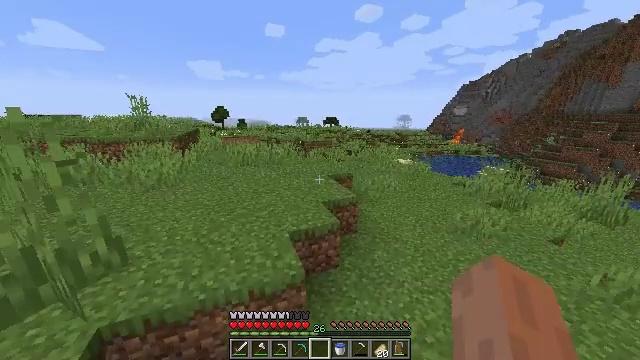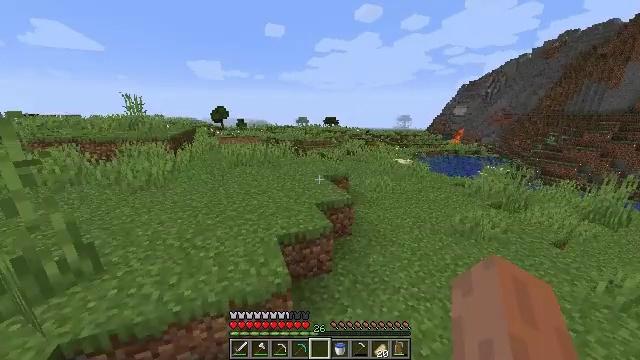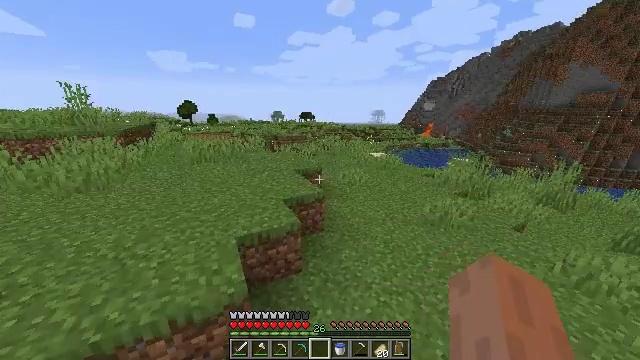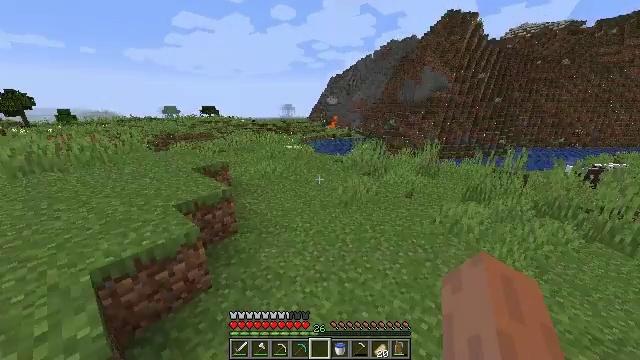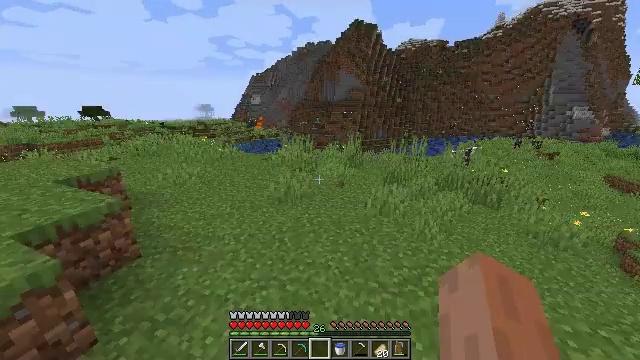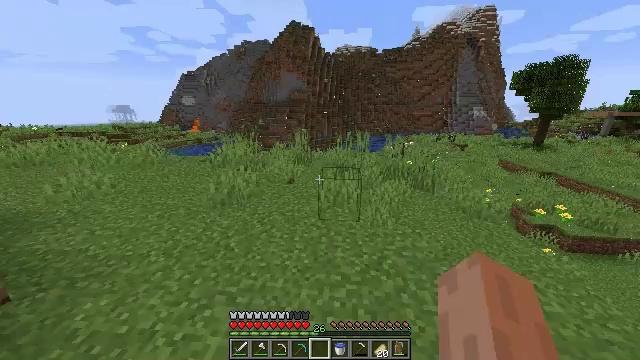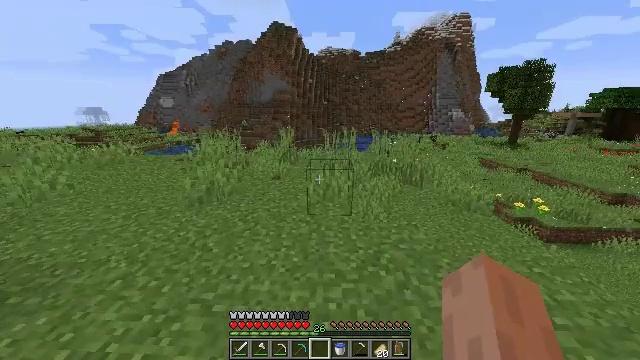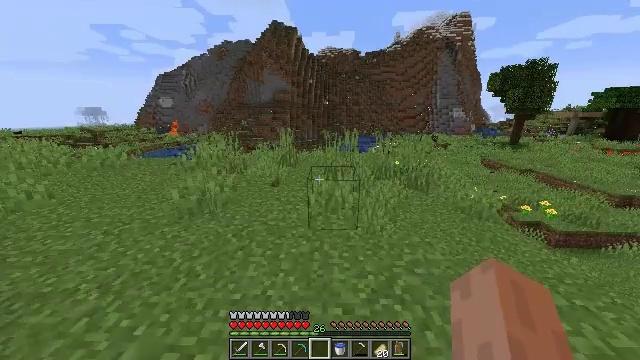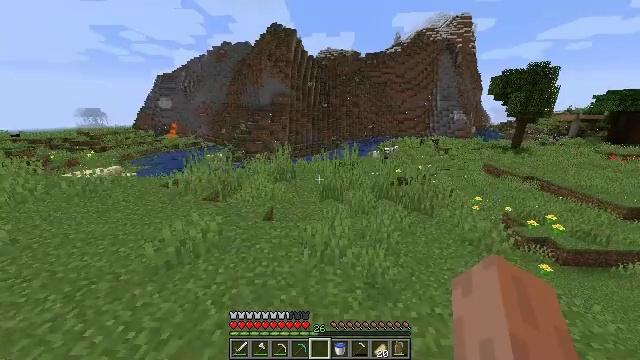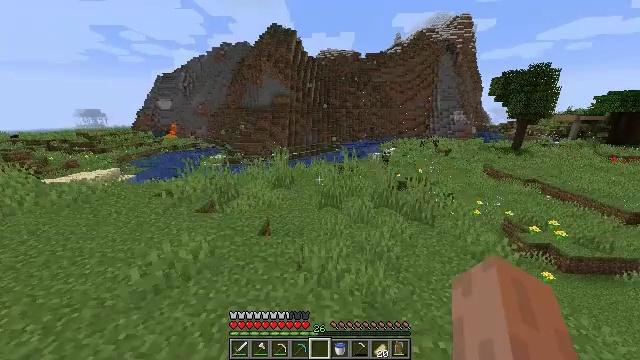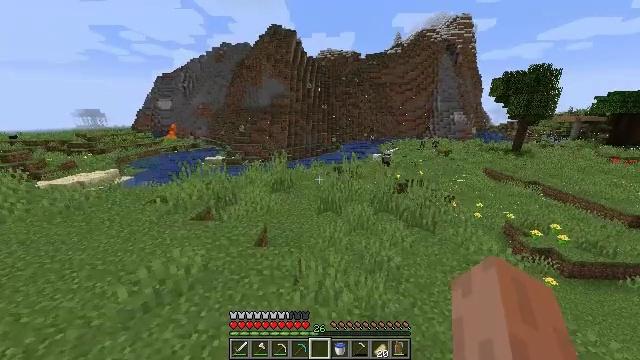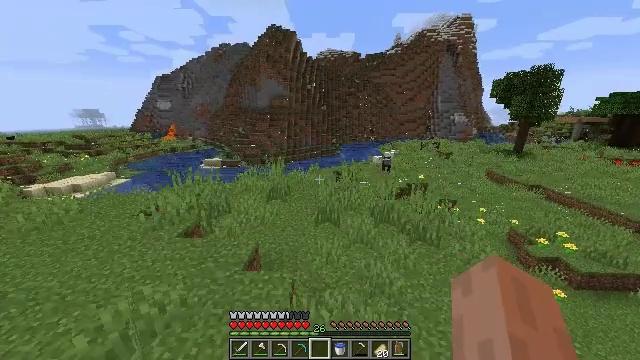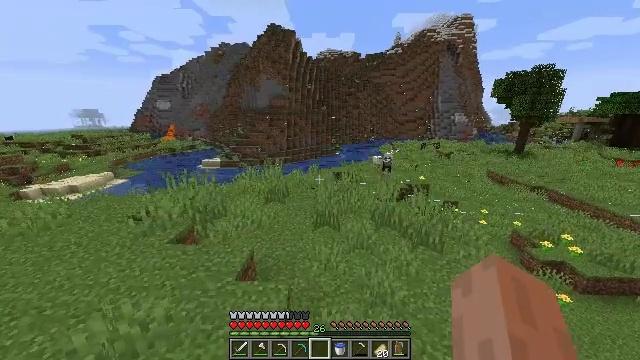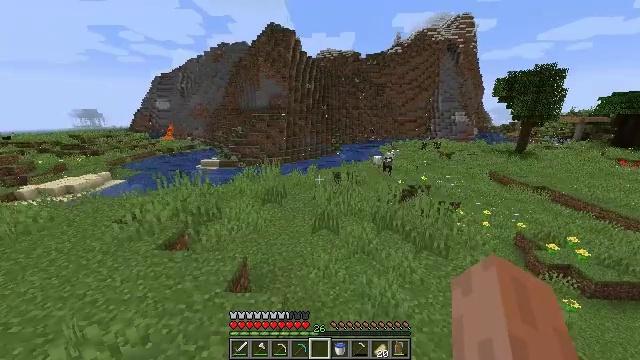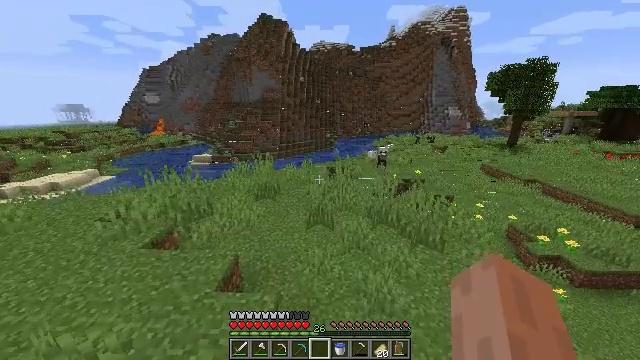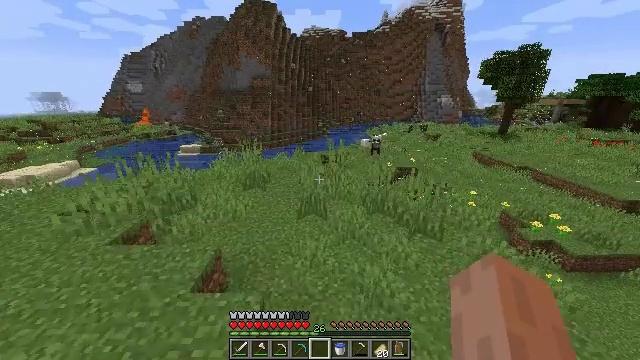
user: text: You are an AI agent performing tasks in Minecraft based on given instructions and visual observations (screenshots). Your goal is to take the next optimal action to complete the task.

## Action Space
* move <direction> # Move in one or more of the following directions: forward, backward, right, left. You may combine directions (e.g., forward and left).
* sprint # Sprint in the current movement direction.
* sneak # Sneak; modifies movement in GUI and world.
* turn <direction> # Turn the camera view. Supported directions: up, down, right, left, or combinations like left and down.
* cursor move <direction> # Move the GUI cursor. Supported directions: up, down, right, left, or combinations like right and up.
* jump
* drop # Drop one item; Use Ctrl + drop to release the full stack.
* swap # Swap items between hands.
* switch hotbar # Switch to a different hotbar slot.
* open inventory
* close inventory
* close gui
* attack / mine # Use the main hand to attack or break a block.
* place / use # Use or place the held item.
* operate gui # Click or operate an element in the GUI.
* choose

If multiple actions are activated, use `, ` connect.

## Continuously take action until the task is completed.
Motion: motion action
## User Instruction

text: Left click to destroy the birch fence.
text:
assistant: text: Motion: move forward and move right, sprint, jump
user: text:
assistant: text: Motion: move forward and move right, sprint, turn right and down, jump
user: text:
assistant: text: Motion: move forward and move right, sprint, turn right and down, jump
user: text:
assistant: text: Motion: move forward and move right, sprint, turn right, jump
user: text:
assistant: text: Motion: move forward and move right, sprint, turn right, jump
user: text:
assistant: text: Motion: move forward and move right, sprint, turn right, jump
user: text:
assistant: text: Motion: move forward and move right, sprint, jump
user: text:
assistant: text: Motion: move forward and move right, sprint, jump
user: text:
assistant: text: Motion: move forward and move right, sprint, jump
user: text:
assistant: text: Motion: move forward, sprint, jump
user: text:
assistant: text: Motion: move forward, sprint, jump
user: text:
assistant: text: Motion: move forward, sprint, jump
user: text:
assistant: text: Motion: move forward, sprint, jump
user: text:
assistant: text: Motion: move forward, sprint, turn right and down, jump
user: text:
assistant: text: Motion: move forward, sprint, turn right and down, jump
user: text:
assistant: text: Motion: move forward, sprint, turn right and down, jump
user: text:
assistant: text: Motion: move forward, sprint, turn right and down, jump
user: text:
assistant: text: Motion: move forward, sprint, jump
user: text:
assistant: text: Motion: move forward and move right, sprint, jump
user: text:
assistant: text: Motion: move forward and move right, sprint, jump
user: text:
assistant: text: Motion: move forward and move right, sprint, jump
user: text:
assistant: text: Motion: move forward and move right, sprint, jump
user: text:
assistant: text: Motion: move forward, sprint, jump
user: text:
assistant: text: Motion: move forward, sprint, jump
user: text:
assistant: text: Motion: move forward, sprint, jump
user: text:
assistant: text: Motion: move forward, sprint, jump
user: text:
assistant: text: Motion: move forward, sprint, jump
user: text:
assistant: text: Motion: move forward, sprint, jump
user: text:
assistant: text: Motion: move forward, sprint, jump
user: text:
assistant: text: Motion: move forward, sprint, jump